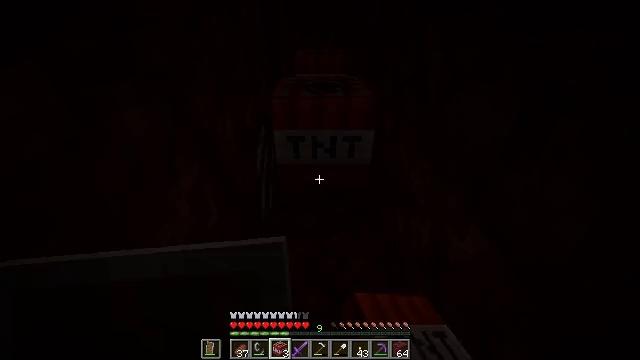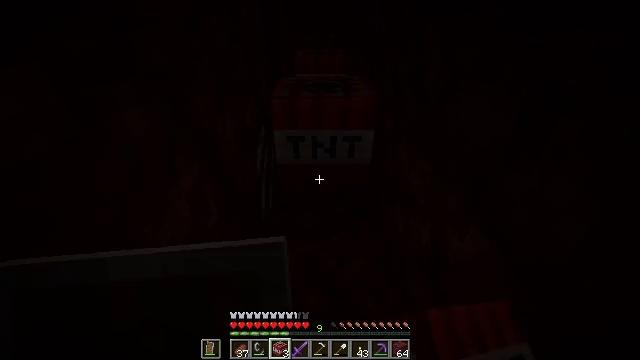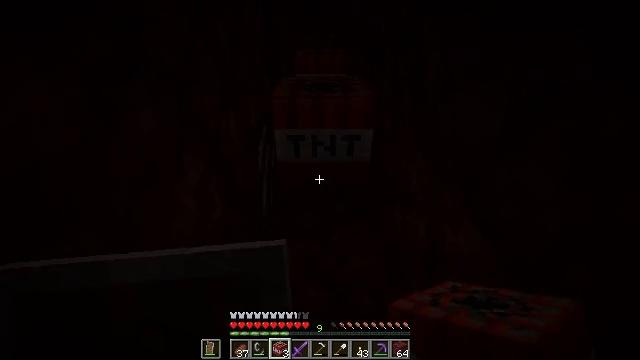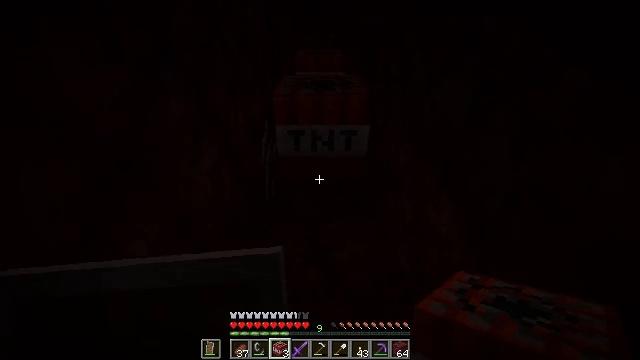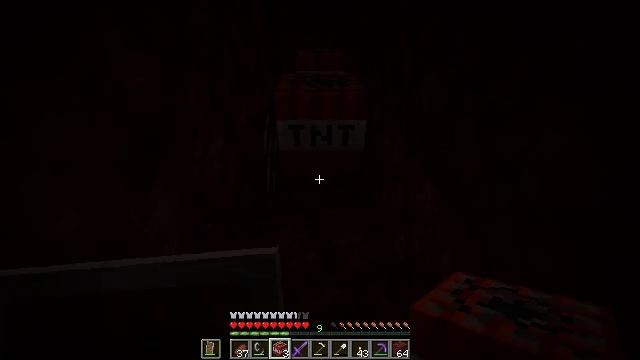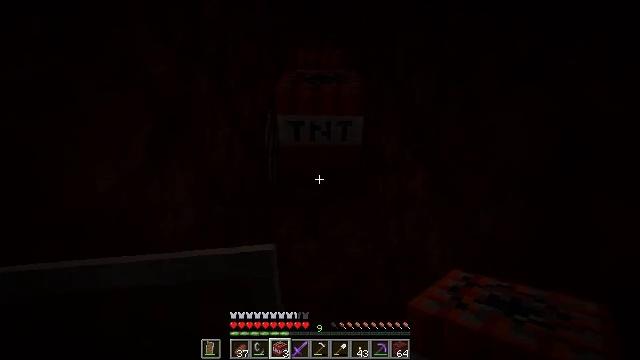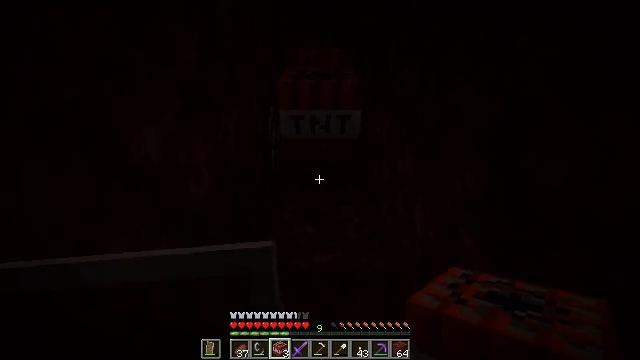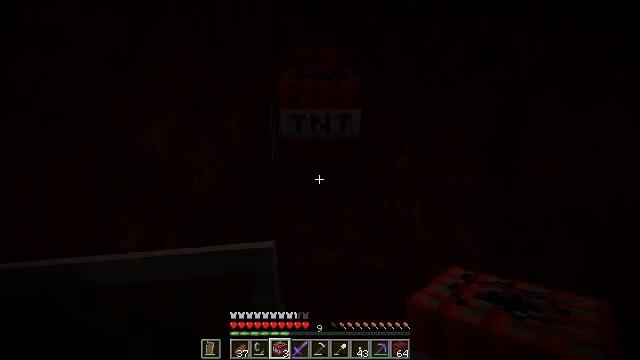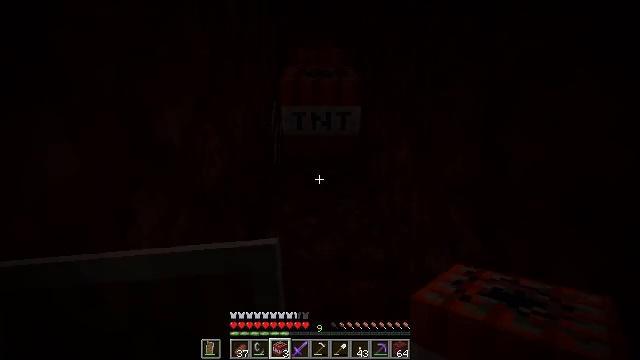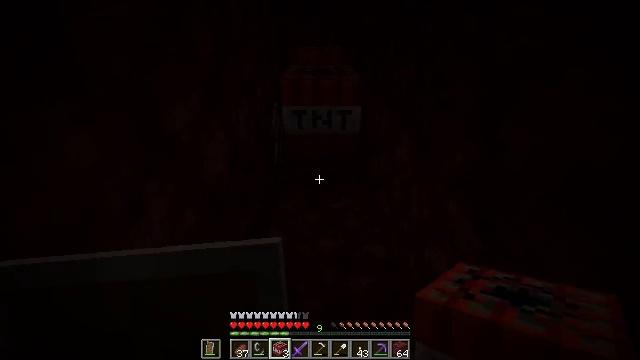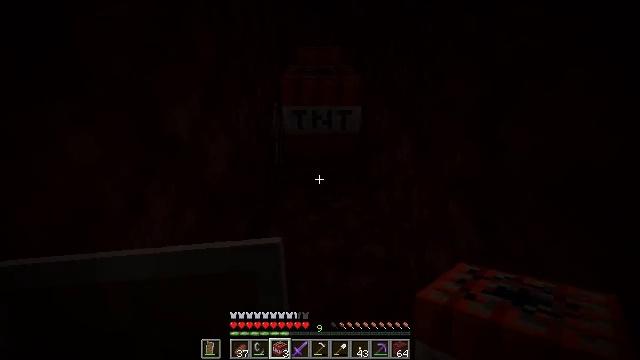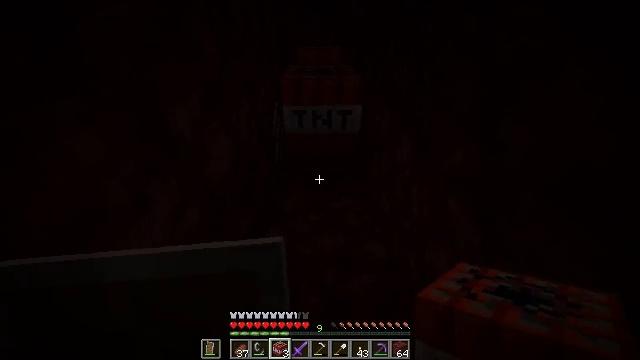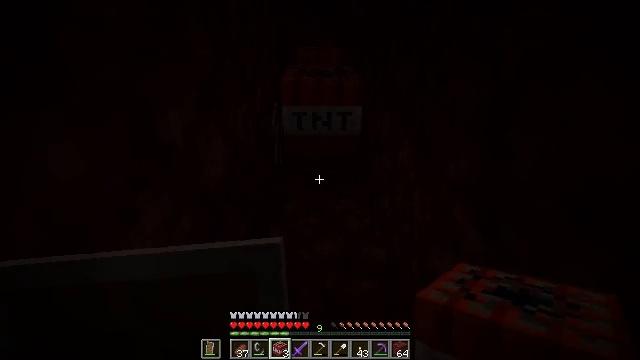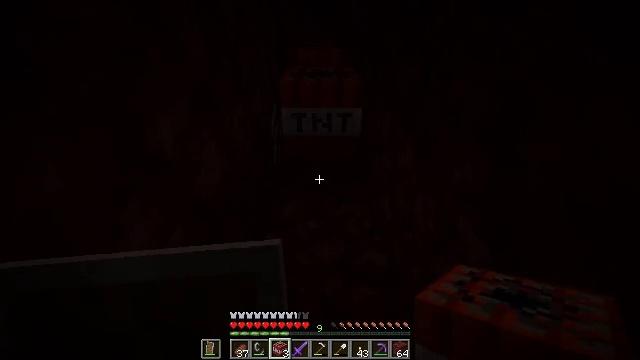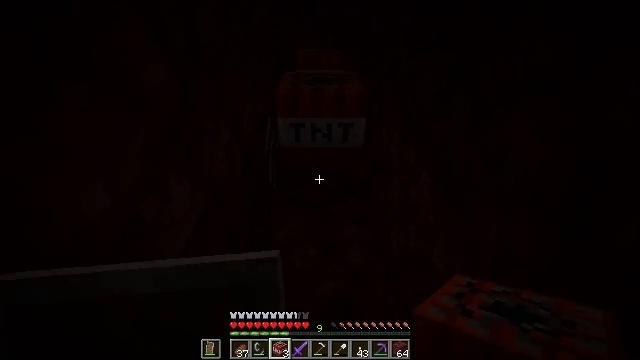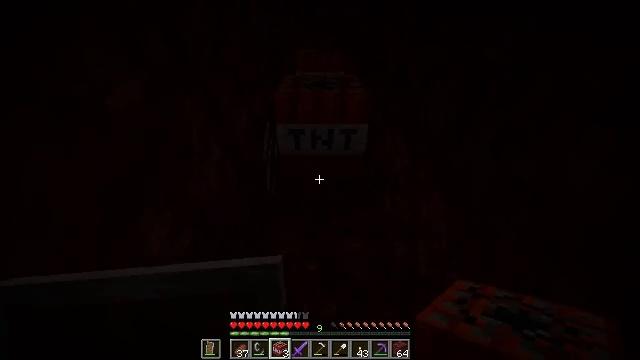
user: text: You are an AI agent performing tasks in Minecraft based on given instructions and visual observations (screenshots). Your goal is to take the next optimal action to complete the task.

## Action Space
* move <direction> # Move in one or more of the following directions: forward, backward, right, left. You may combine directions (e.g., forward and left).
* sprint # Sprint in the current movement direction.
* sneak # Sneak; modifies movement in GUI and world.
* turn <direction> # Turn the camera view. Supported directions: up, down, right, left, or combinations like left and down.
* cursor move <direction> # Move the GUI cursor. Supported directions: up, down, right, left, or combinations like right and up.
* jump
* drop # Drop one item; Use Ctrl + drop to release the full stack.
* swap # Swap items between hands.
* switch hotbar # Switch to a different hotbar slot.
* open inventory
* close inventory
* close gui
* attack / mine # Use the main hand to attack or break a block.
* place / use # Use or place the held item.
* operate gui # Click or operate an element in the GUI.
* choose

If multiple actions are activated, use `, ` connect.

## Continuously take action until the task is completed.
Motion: motion action
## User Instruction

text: Destroy the TNT to retrieve it.
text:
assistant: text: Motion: no_op
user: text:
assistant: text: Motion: move back
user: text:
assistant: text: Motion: move back
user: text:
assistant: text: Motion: move back
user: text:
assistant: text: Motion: move back
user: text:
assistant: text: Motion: no_op
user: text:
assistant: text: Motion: no_op
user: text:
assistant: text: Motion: no_op
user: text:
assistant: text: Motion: no_op
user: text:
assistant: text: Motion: no_op
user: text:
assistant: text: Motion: no_op
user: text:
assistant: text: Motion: move forward
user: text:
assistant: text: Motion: move forward
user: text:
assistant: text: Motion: move forward
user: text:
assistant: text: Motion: move forward
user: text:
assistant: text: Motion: move forward
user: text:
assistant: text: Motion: move forward
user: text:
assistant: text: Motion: move forward
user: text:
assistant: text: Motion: move forward and move right
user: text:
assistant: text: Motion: move forward and move right
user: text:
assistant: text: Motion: move forward and move right
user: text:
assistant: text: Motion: move forward and move right
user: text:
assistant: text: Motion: move forward and move right
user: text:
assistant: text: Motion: move forward and move right
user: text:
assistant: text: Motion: move forward and move right
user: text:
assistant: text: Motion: move forward and move right
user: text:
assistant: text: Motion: move forward
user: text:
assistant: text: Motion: move forward
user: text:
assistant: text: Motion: no_op
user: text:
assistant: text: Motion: no_op